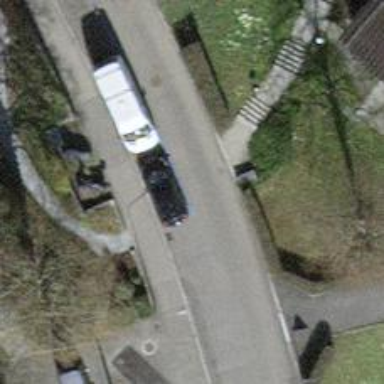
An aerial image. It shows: Set of steps on the road.